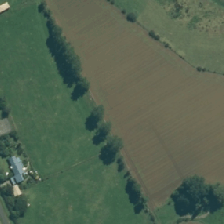
Land cover: shortrotation_cropland